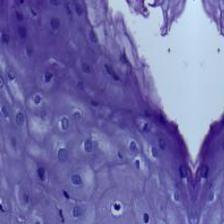
Diagnosis: Normal